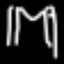
Label: pants